Interaction volume radius: 10 \u00c5
Interaction volume height: 15 \u00c5
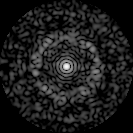
Disorder parameter: 0.8342